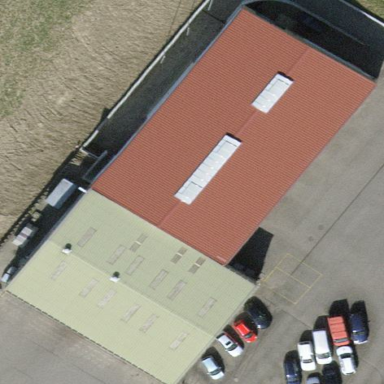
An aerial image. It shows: Commercial building with gabled roof.